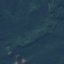
Land use / land cover: Forest